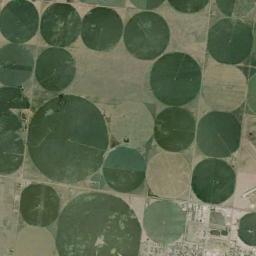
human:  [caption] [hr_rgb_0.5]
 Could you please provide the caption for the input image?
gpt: Some green circle farmland are in the bare land .

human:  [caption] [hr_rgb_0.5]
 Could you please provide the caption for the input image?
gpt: Many green and tan mixed circular farmland of different sizes .

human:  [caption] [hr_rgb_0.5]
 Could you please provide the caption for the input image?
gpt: Circular farmland is not large .

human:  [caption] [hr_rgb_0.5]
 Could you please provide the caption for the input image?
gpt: Several dark green circular farmlands with different radii are neatly arranged on the wasteland .

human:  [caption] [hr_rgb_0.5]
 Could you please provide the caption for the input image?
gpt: There are many circular farmlands of different sizes arranged neatly .